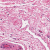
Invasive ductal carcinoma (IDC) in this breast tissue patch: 0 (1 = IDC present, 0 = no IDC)